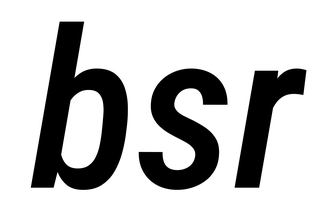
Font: Roboto-Italic_Condensed_Medium_Italic